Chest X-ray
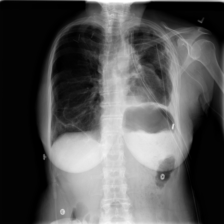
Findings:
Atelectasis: negative
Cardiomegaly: negative
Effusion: negative
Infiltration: negative
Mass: negative
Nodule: negative
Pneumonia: negative
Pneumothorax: positive
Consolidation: negative
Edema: negative
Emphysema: negative
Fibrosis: negative
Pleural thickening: negative
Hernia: negative